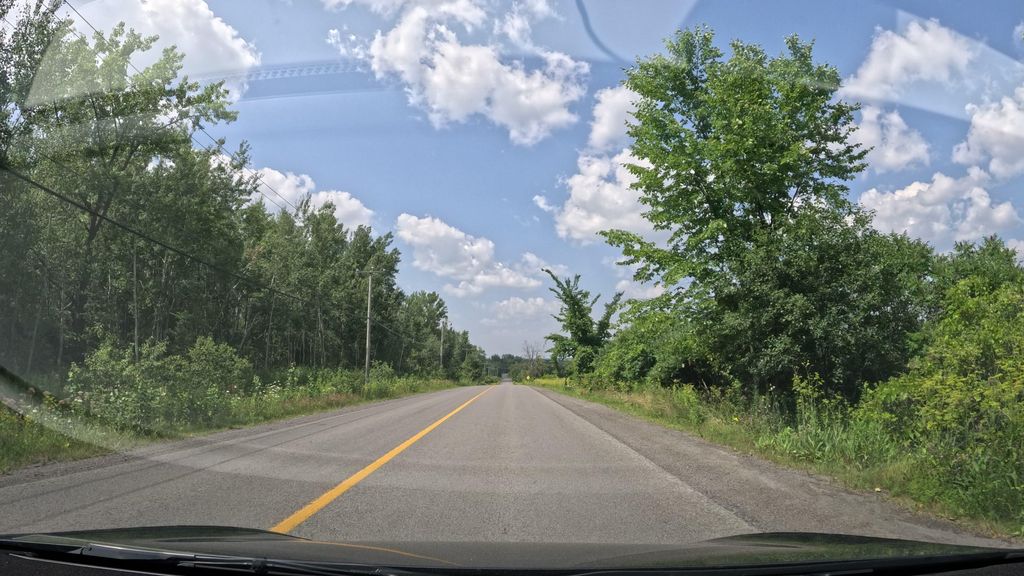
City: montreal